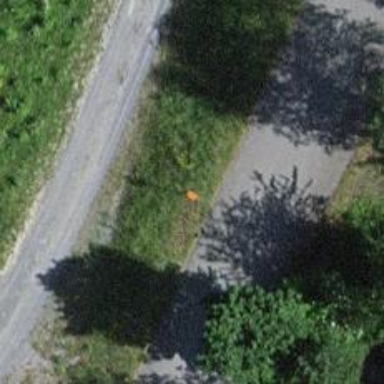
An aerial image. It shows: Aerial marker.